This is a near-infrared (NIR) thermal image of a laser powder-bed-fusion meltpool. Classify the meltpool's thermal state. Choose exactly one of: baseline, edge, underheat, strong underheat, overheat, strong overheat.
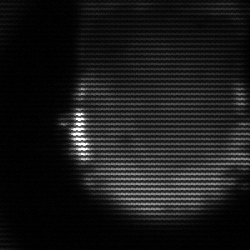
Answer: edge